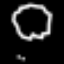
Label: octagon